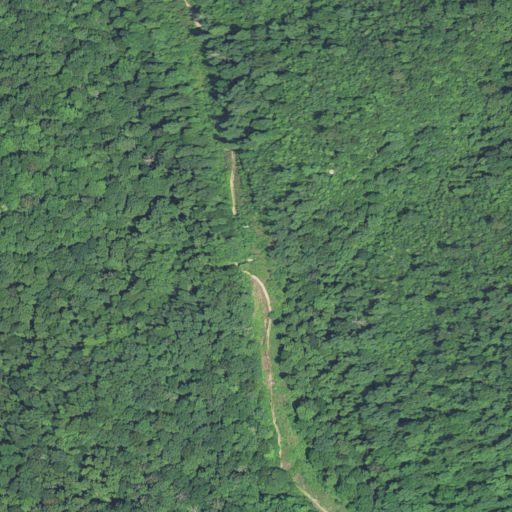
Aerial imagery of gap in West Virginia named Low Gap containing deciduous forest, open development, and low intensity development